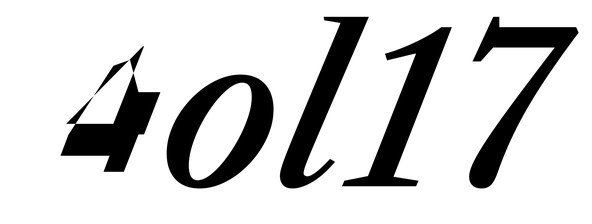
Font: LibreCaslonText-Italic_Medium_Italic